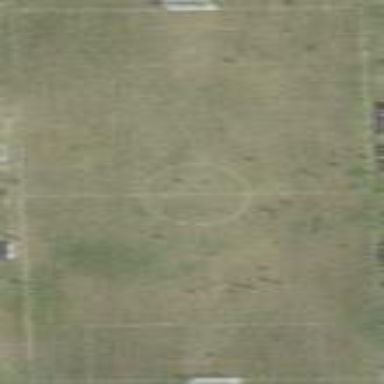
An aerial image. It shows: Soccer pitch for leisureland activities.